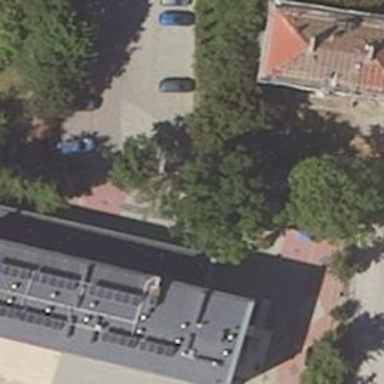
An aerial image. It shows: Kindergarten building.